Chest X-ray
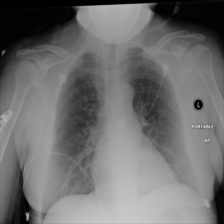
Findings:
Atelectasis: positive
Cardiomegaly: negative
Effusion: negative
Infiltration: positive
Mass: negative
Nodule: negative
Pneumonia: negative
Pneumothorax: negative
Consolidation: negative
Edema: negative
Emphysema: negative
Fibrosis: negative
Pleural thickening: negative
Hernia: negative